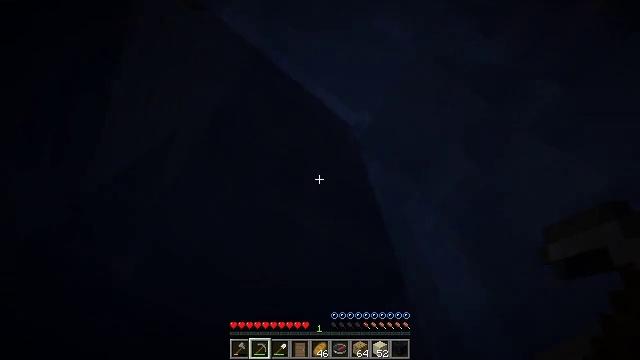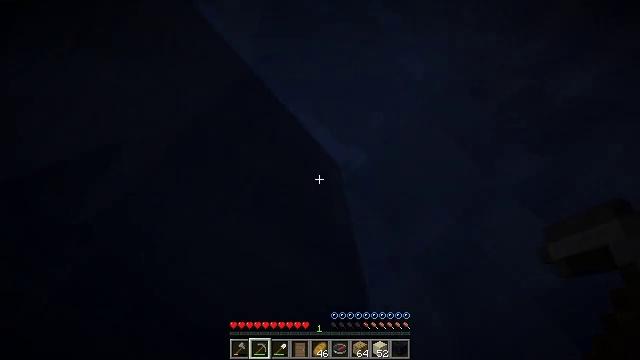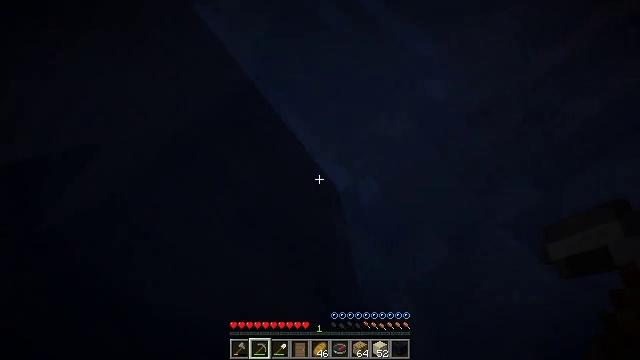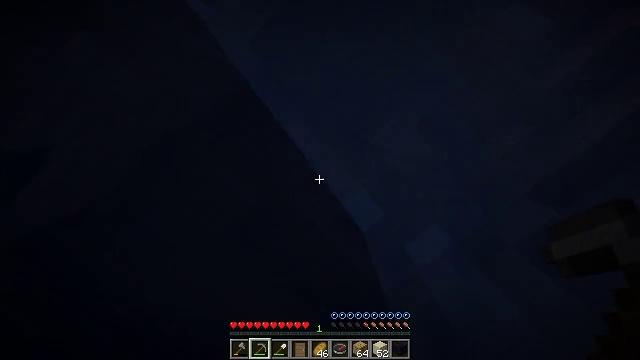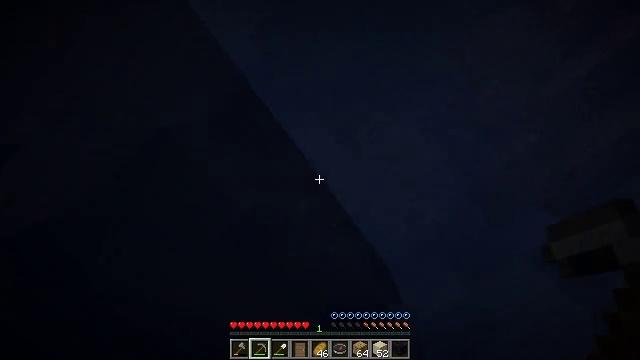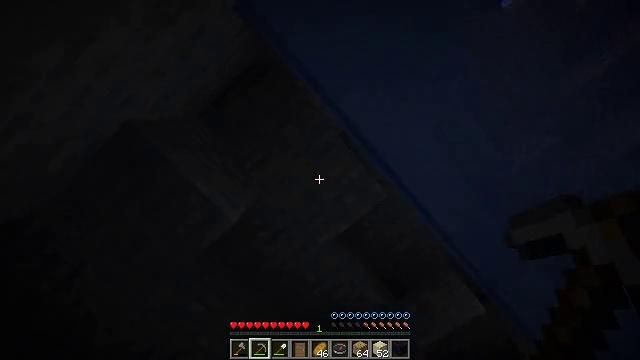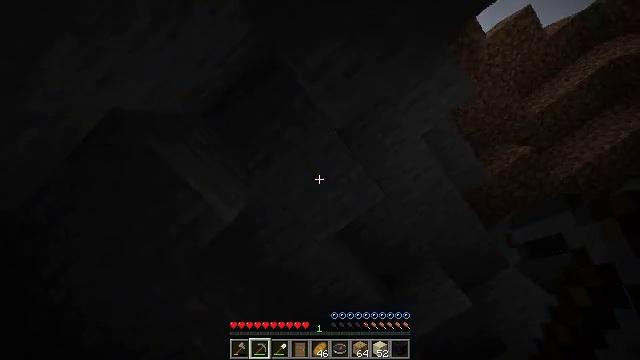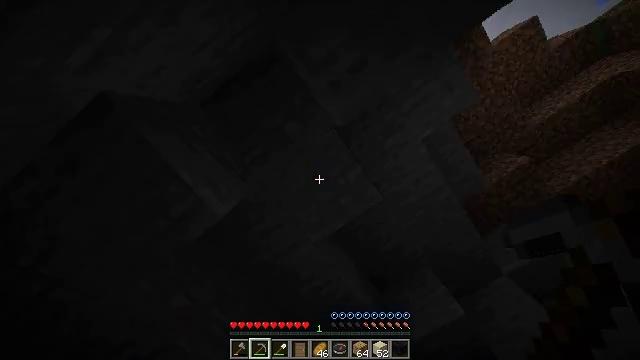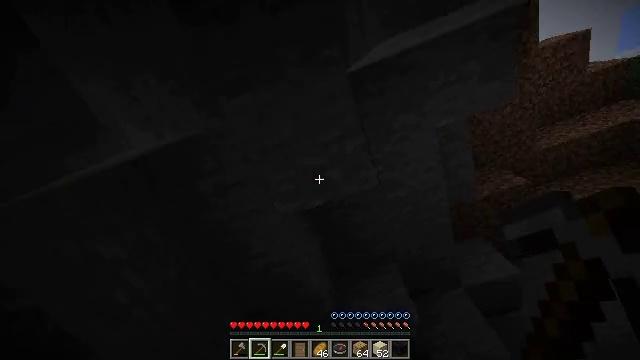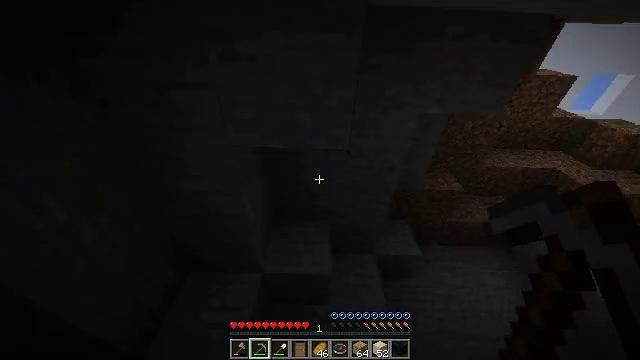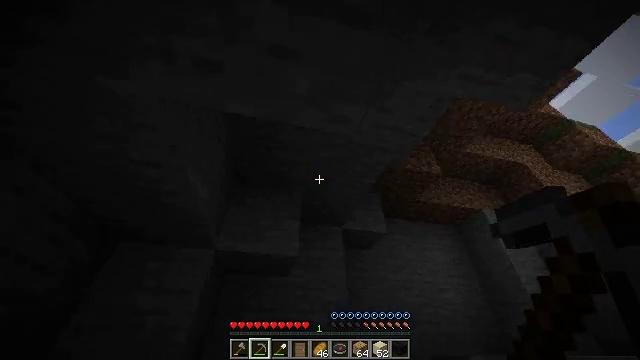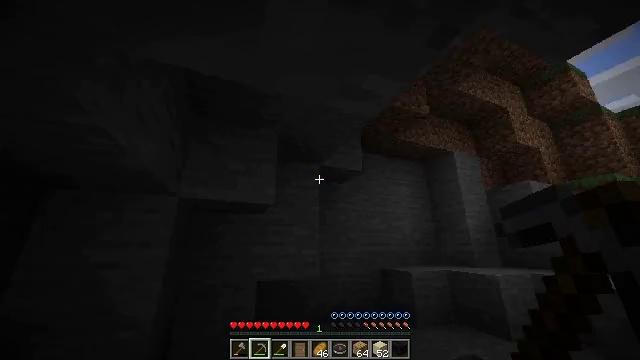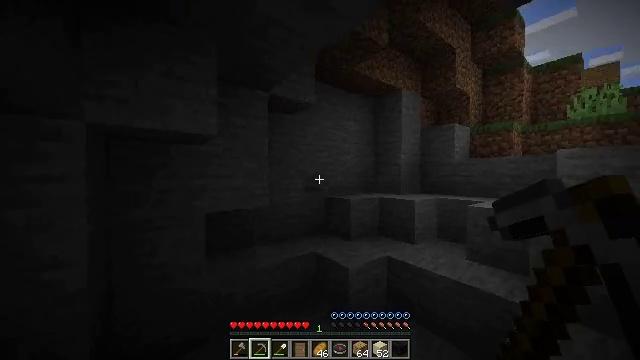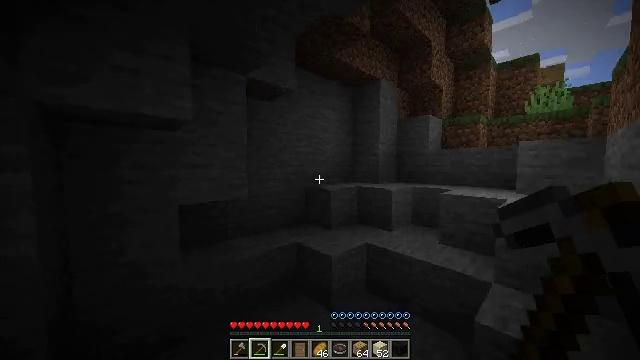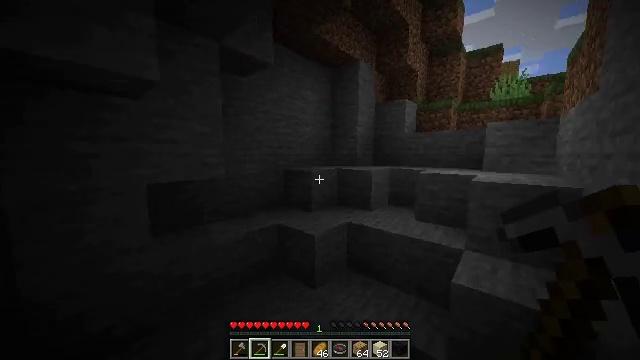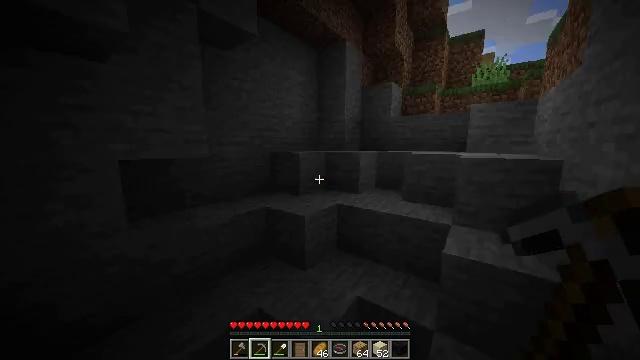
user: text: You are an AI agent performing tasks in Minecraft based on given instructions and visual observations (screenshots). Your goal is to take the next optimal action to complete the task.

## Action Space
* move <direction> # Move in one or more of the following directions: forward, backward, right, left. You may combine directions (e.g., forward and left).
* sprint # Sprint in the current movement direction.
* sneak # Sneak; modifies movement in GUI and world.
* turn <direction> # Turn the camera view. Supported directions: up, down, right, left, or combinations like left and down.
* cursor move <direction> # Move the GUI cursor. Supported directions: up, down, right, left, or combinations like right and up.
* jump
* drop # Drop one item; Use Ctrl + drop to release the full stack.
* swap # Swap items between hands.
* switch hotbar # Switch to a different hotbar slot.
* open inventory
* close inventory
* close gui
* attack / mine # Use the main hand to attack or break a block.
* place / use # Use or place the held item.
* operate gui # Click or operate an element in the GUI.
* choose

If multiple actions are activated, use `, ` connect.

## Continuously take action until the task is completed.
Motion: motion action
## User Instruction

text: Gather sugar cane for crafting.
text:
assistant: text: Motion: move forward, sprint, turn right and up, jump
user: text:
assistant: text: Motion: move forward, sprint, turn right and up, jump
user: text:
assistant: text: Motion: move forward, sprint, turn right and up, jump
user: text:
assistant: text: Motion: move forward, sprint, turn up, jump
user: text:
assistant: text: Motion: move forward, sprint, jump
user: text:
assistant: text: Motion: move forward, sprint, turn right, jump
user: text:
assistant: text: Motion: move forward, sprint, turn right, jump
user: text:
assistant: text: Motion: move forward, sprint, turn right and down, jump
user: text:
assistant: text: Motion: move forward, sprint, turn right and down, jump
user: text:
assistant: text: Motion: move forward, sprint, turn right and down, jump
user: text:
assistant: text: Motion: move forward, sprint, turn right and down, jump
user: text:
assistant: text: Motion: move forward, sprint, turn right and down, jump
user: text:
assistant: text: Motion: move forward, sprint, turn right and down, jump
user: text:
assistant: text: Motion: move forward, sprint, turn right and down, jump
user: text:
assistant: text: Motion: move forward, sprint, turn right and down, jump
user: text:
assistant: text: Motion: move forward, sprint, turn right and down, jump
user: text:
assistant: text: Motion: move forward, sprint, turn right, jump
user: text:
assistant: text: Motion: move forward, sprint, turn right and down, jump
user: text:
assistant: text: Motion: move forward, sprint, turn right and down, jump
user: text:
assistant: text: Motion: move forward, sprint, turn right and down, jump
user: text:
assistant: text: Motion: move forward, sprint, turn right and down, jump
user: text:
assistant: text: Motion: move forward, sprint, turn right, jump
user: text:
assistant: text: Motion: move forward, sprint, jump
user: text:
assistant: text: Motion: move forward, sprint, jump
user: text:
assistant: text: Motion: move forward, sprint, jump
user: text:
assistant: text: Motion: move forward, sprint, jump
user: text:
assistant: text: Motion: move forward, sprint, jump
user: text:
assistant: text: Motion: move forward, sprint, turn right, jump
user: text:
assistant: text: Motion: move forward, sprint, jump
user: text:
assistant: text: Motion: move forward, sprint, turn right and up, jump